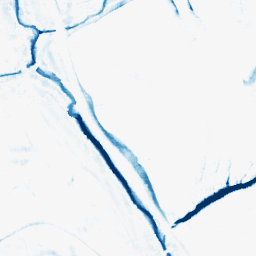
Category: morphological
Decomposition family: morphological_rect
Decomposition parameters: operation: closing
width: 10
height: 10
Upsampling method: cubic_catmull_rom
Upsampling parameters: scale: 4
Upsampling scale: 4